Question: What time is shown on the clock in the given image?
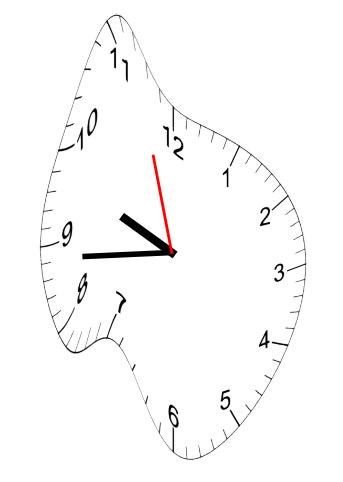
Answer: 09:43:57